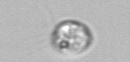
Label: Amoeba